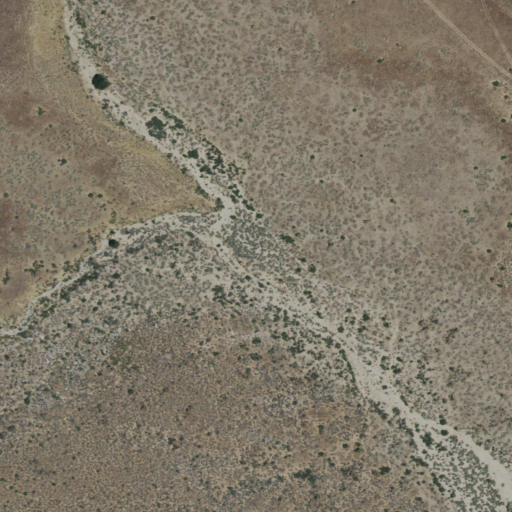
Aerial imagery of valley in California named Marino Canyon containing only shrub